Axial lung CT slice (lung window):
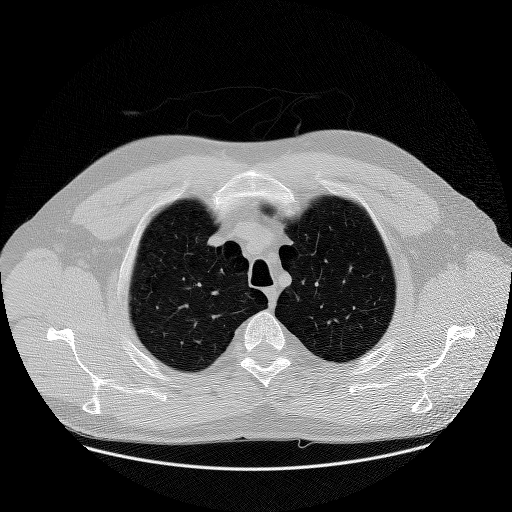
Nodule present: no